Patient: sex F, age 68
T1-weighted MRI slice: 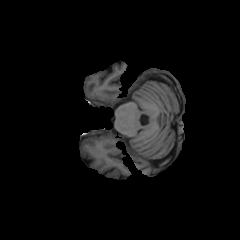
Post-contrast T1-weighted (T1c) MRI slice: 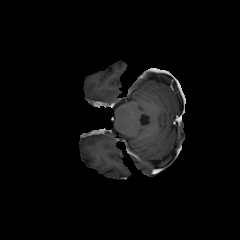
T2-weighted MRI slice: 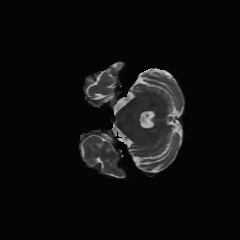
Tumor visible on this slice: no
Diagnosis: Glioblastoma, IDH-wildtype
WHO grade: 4